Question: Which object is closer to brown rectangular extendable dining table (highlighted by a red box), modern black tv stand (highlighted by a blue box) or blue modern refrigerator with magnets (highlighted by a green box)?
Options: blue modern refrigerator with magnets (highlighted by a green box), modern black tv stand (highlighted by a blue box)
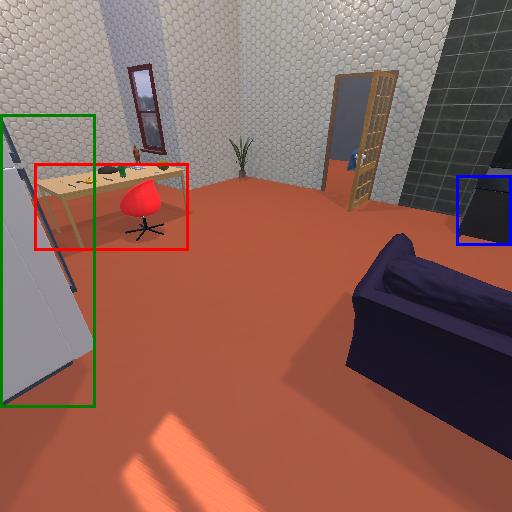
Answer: blue modern refrigerator with magnets (highlighted by a green box)